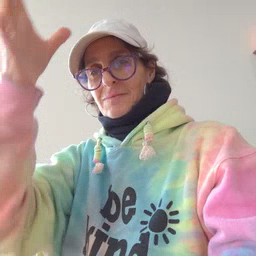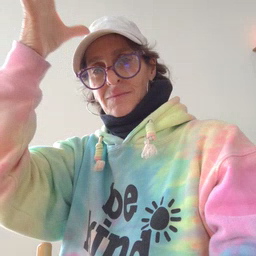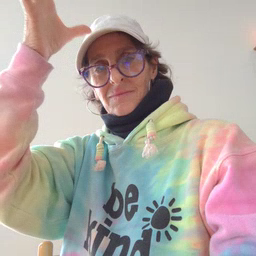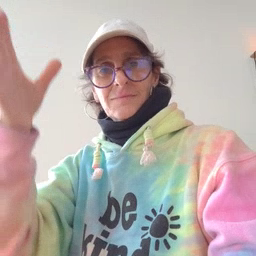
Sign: dad